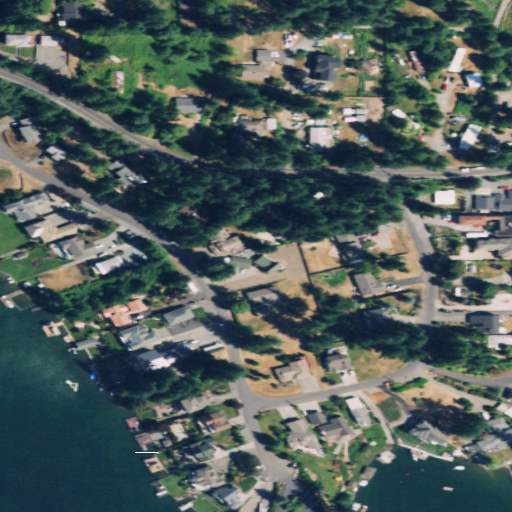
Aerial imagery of cape in Washington named Evergreen Point containing low intensity development, medium intensity development, open development, open water, evergreen forest, grassland, and high intensity development